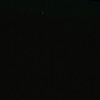
Label: space